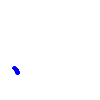
Particle: electron